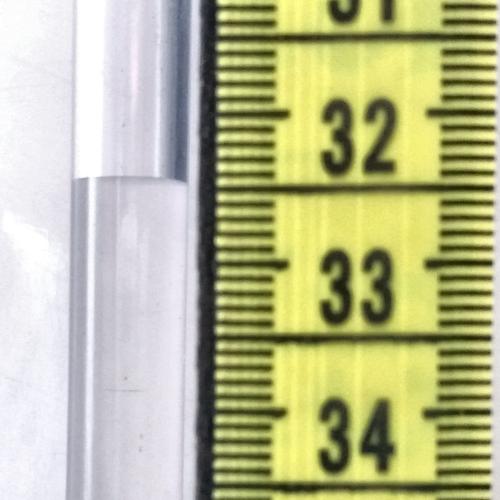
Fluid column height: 32.5 cm